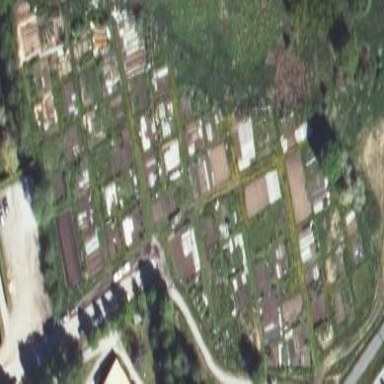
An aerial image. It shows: Area designated for allotments.